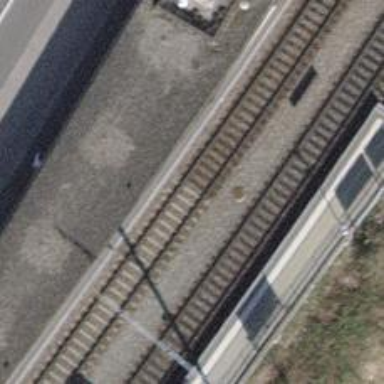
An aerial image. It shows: Single railway track with electrification through contact line.